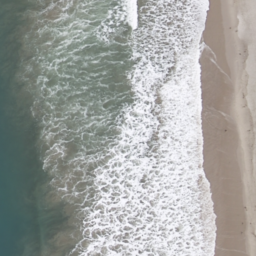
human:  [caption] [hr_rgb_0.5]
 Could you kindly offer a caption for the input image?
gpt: Waves beat the beach and throw up white foams .

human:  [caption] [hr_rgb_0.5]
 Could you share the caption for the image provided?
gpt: Waves slapping a white sand beach and throwing up white foams .

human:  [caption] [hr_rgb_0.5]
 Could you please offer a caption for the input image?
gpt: Waves slapping a white sand beach .

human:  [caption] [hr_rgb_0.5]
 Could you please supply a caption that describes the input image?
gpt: This is a beach with blue sea and white sands .

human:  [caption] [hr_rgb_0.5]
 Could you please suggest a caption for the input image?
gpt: This is a beach with violent waves .